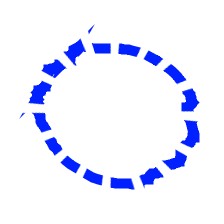
Shape: circle